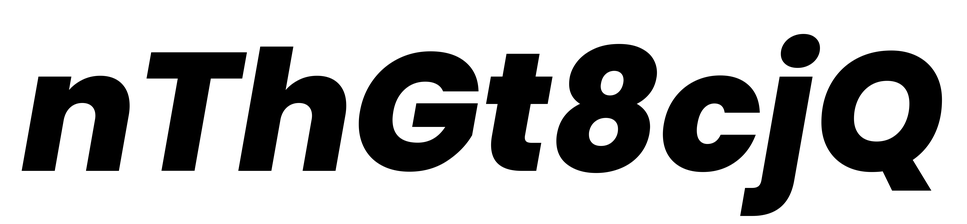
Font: Poppins-ExtraBoldItalic